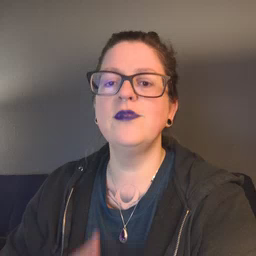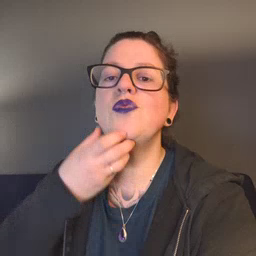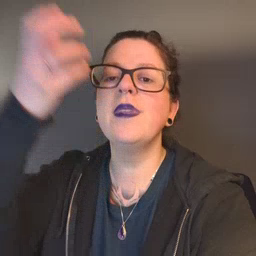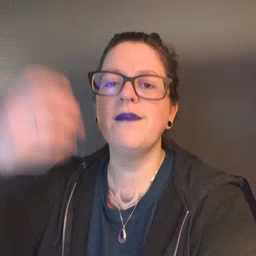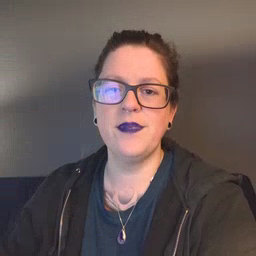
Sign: giraffe